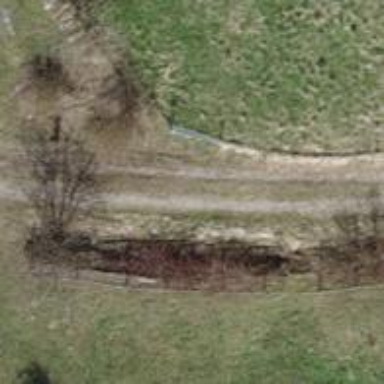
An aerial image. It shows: Track road with grade4 tracktype.